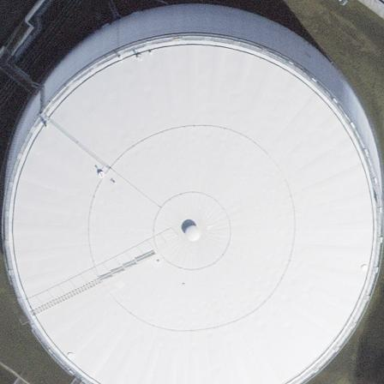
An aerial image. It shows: Storage tank with man-made structure.